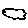
Label: cloud